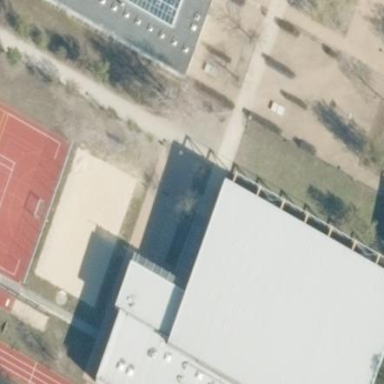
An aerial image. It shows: Pedestrian road in schoolyard.